Question: Given a set of non-rotated AABB bounds, I'm hoping to create a simpler set of bounds from the original set, that allows for a specified amount of inaccuracy.
Some examples:

I'm working with this in Unity with <URL>, but it's just basic AABB comparison stuff, nothing Unity-specific. I figure must have worked out a system for this at some point in the past, but I had no luck searching around. Encapsulating bounds are easy but this is harder, since you can't just iterate through each bounds one by one. Sometimes a simpler solution can only be seen by looking at the whole thing.
Fast performance isn't critical but would be nice. Inaccuracy is OK in both directions (i.e. the bounds may cover a little than the actual size or a little more). If it helps, I can expect all bounds in the original set to be connected somewhere - no free-floating pieces in a separate group.
I don't expect anyone to write up a whole system to solve this, I'm more hoping that it's already been solved or that maybe there's an obvious process to achieve it that I haven't thought of yet.
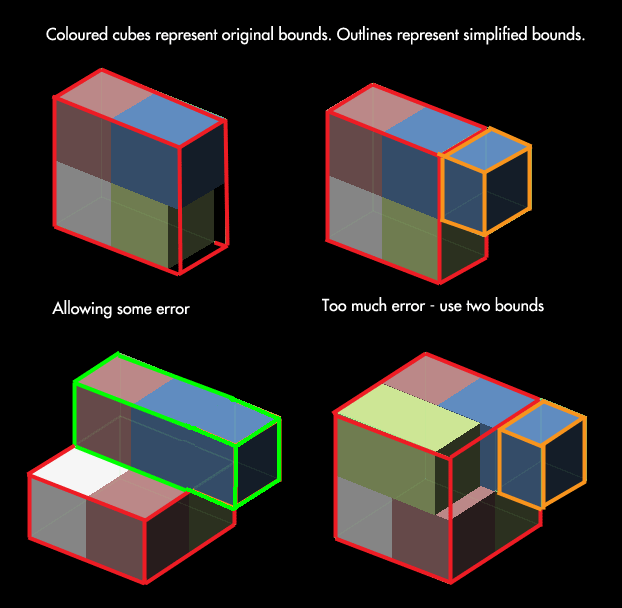
Answer: This sounds something that could be handled with (SAH). SAH is commonly used in ray tracing to build better tree like structures were the triangles are stored. There are multiple sources discussing it more. One good is <URL> chapter 7.3.
The basic idea in the SAH built is to start with the whole space and divide it recursively. Division position is decided by sweeping through all reasonable positions and calculating surface area of both child nodes. The reasonable positions are the positions were any triangle has its upper or lower bound. After sweeping through all the candidates, the division with the smallest total surface area in the children is used.
If SAH is not a good idea for your application, you could use similar sweeping through all candidates, but calculate for example the extra space inside the AABBs.